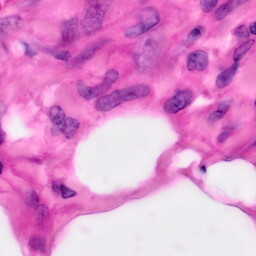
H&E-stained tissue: Pancreatic